Field crop: tomato
Growth stage: 1
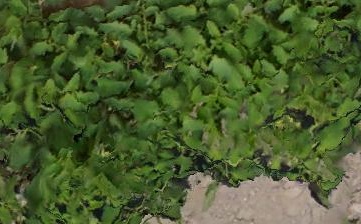
Species: tomato